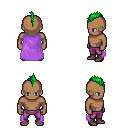
a pixel art fantasy rpg character, male body template, human, dark skin, lavender cape, magenta pants, green mohawk hairstyle, maroon shoes, four views (front, back, left, right), 2x2 character sprite sheet, small pixel art, hard edges, no anti-aliasing